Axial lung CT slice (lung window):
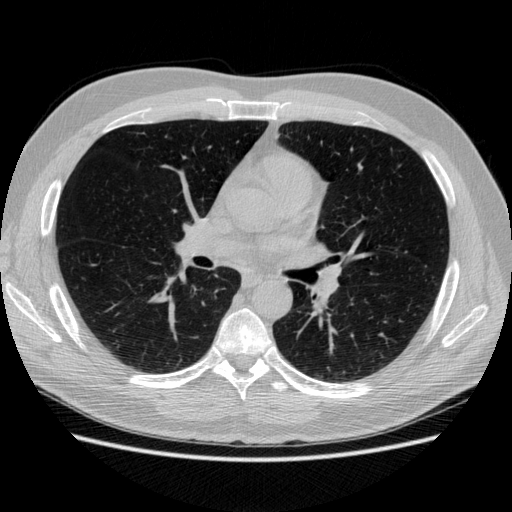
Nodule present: no